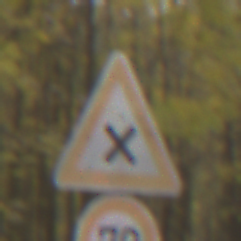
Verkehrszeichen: KreuzungOderEinmuendung
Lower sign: Geschwindigkeit70
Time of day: MorningAfternoon
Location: Outdoor (Nature)
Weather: Overcast
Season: Autumn
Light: Natural